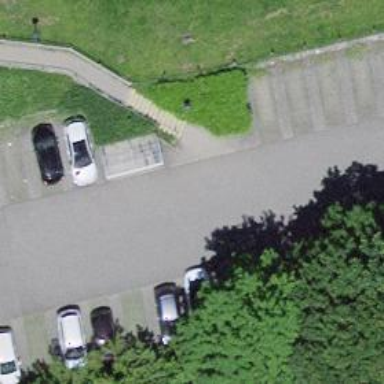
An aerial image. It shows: Path.